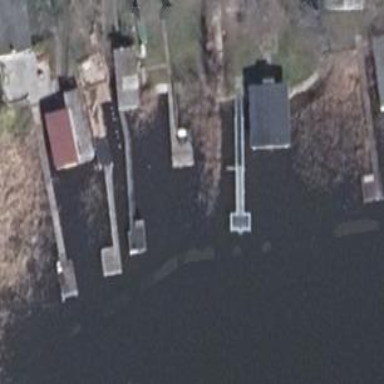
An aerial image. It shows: Man-made pier.